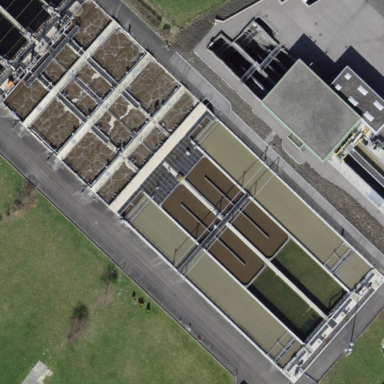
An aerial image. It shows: Image of wastewater.